Question: I have created a custom 'NSMenuItem' with a custom 'NSView' in it.
Everything works fine except that I can't get the 'NSMenuItem' to get highlighted (= change the background color on mouseover).
I'm trying to do it inside the 'drawRect' method, as shown in other answers posted here.
What am I doing wrong?
---
'NSView'
'''
@interface customView : NSView
@end
@implementation customView
- (id)initWithFrame:(NSRect)frame
{
NSRect theRect = NSMakeRect(0, 0, 200, 30);
self = [super initWithFrame:theRect];
if (self) {
NSTrackingArea * trackingArea = [[NSTrackingArea alloc] initWithRect:theRect
options: (NSTrackingMouseEnteredAndExited | NSTrackingActiveInKeyWindow |NSTrackingActiveAlways)
owner:self userInfo:nil];
[self addTrackingArea:trackingArea];
}
return self;
}
#define menuItem ([self enclosingMenuItem])
- (void) drawRect: (NSRect) rect {
BOOL isHighlighted = [menuItem isHighlighted];
if (isHighlighted) {
//this nslog never happens
NSLog(@"it's highlighted");
}
- (void)mouseUp:(NSEvent*) event {
NSMenuItem* mitem = [self enclosingMenuItem];
NSMenu* m = [mitem menu];
[m cancelTracking];
NSLog(@"you clicked the %ld item",[m indexOfItem: mitem]);
}
@end
'''
'NSMenuItem'
'NSMenuItem'
'''
@interface customItem : NSMenuItem{
}
-(void)setTheText:(NSString*)theString;
@property NSTextField *theLabel;
@end
#import "customItem.h"
#import "customView.h"
@implementation customItem
@synthesize theLabel;
-(id)init{
if (self){
customView *cv = [[customView alloc] init];
theLabel = [[NSTextField alloc] initWithFrame:NSMakeRect(10, 8, 130, 17)];
[theLabel setEditable:NO];
[theLabel setBordered:NO];
NSButton *myButton = [[NSButton alloc] initWithFrame:NSMakeRect(170, 7, 20, 20)];
NSButton *myButton1 = [[NSButton alloc] initWithFrame:NSMakeRect(150, 7, 20, 20)];
[myButton setBezelStyle:NSCircularBezelStyle];
[myButton1 setBezelStyle:NSCircularBezelStyle];
[myButton setTitle:@""];
[myButton1 setTitle:@""];
[cv addSubview:myButton];
[cv addSubview:myButton1];
[cv addSubview:theLabel];
[self setView:cv];
[theLabel setStringValue:@"A Value "];
}
return self;
}
-(void)setTheText:(NSString *)theString{
[theLabel setStringValue:theString];
}
@end
'''
'''
@interface AppDelegate : NSObject <NSApplicationDelegate>{
NSStatusItem *statusItem;
IBOutlet NSMenu *theMenu;
}
@property (assign) IBOutlet NSWindow *window;
@end
#import "customItem.h"
@implementation AppDelegate
- (void)applicationDidFinishLaunching:(NSNotification *)aNotification
{
}
- (void)awakeFromNib{
statusItem = [[NSStatusBar systemStatusBar]
statusItemWithLength:NSSquareStatusItemLength];
NSBundle *bundle = [NSBundle mainBundle];
NSImage *statusImage = [[NSImage alloc] initWithContentsOfFile:[bundle pathForResource:@"barIcon" ofType:@"png"]];
NSImage *highlightImage = [[NSImage alloc] initWithContentsOfFile:[bundle pathForResource:@"barIcon_H" ofType:@"png"]];
[statusItem setImage:statusImage];
[statusItem setAlternateImage:highlightImage];
[statusItem setMenu:theMenu];
[theMenu removeAllItems];
customItem *mi = [[customItem alloc] init];
[theMenu addItem:mi];
customItem *mi2 = [[customItem alloc] init];
[theMenu addItem:mi2];
}
@end
'''
---

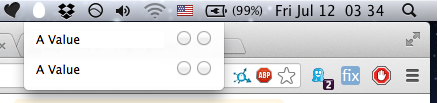
Answer: OK i think i got it.
I added a public bool variable in the 'NSView' subclass.
Then i used
'''
-(void)mouseEntered:(NSEvent *)theEvent
'''
and
'''
-(void)mouseExited:(NSEvent *)theEvent
'''
to set the variable to 'YES' or to 'NO'. After setting the variable i used
'''
[self setNeedsDisplay:YES]
'''
to call
'''
-(void) drawRect: (NSRect) rect
'''
That's how i got it working :)